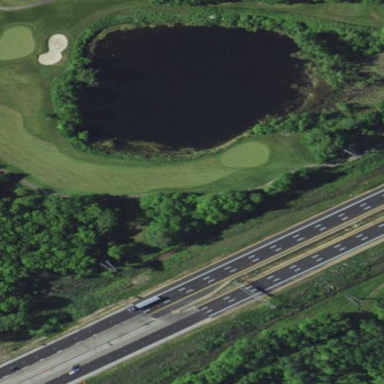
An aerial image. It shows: Golf rough area.